Question: '''
content = "";
$.each(data.response, function(i, y){
$("div#userBox_"+id+" div#"+tab+"File").html(content);
$("div#userBox_"+id+" div#"+tab+"File tr.")
content="<table class='crmTable'><tr><th colspan='3'>"+y.email.email+"</th></tr>";
'''
This .js code gives out this view

I would like to add a .attr(mailto) somehow to this...but I have no Idea how to do this.
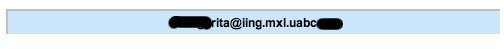
Answer: I can't speak to the rest of your code, but it appears what you want to achieve is as simple as adding the link to your output string:
'''
content="<table class='crmTable'><tr><th colspan='3'>"+
"<a href='mailto:" + y.email.email + "'>"+y.email.email+"</a></th></tr>";
'''
I assumed you wanted a 'mailto' link, and that "mailto attr" is just a mistake in semantics (there is no "mailto" attribute).